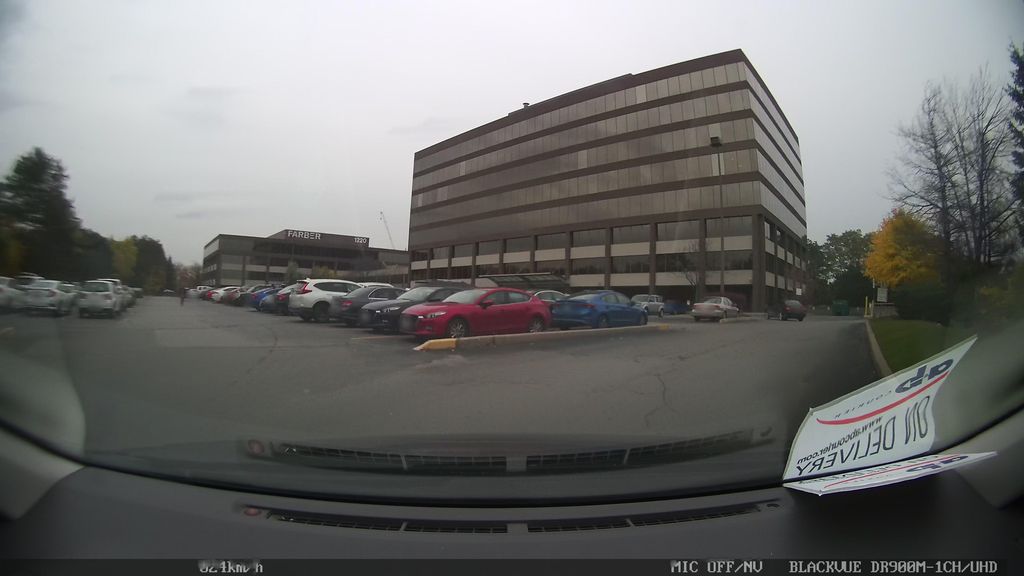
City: toronto